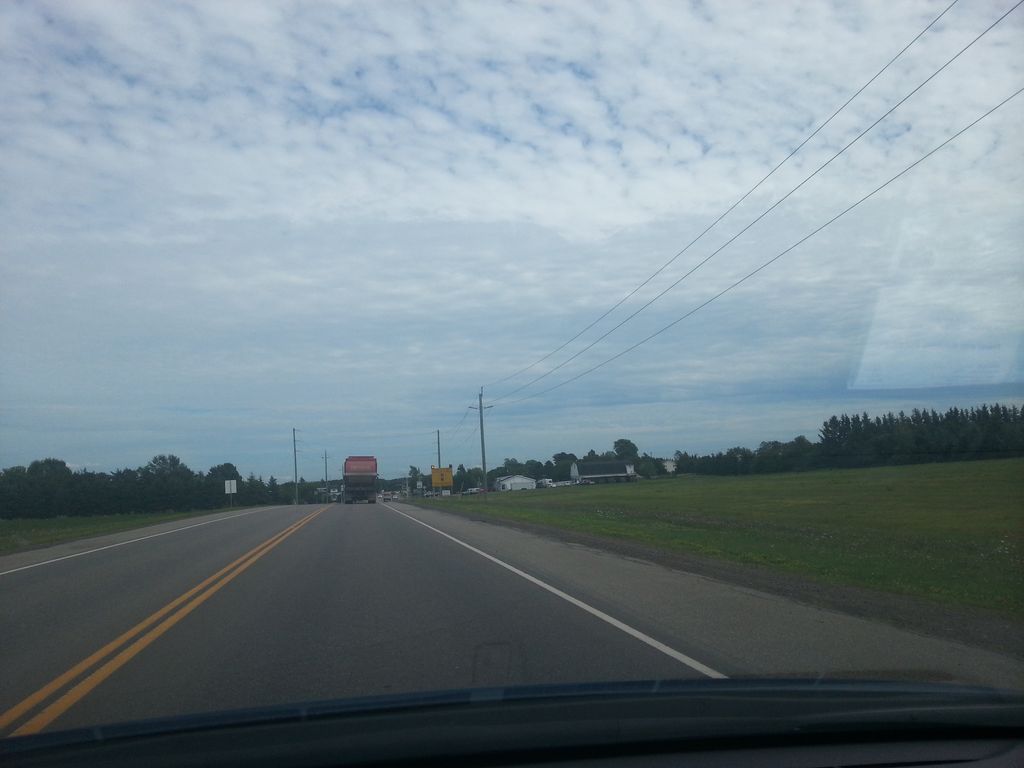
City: charlottetown